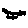
Label: cat